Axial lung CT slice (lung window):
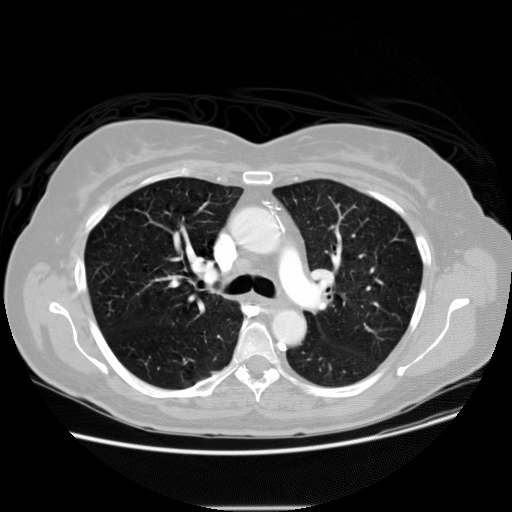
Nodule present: no